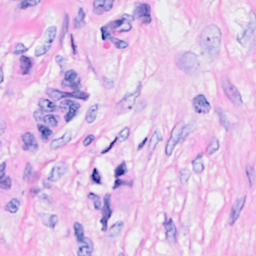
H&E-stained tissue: Breast